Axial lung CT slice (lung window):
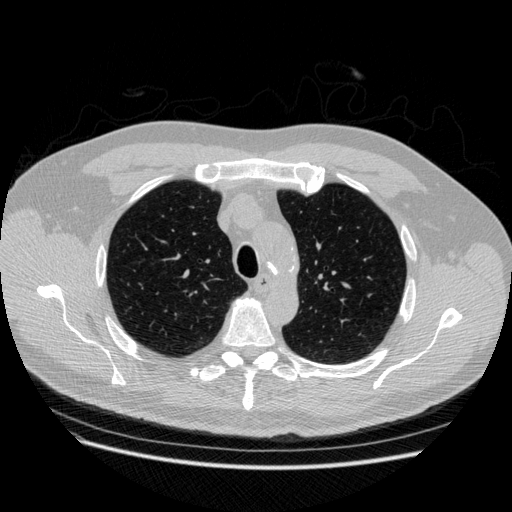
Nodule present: no